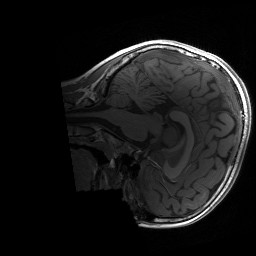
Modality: T1w
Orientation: sagittal
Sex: male
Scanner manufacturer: siemens
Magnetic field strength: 3 T
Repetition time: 1.9 s
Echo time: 0.00243 s